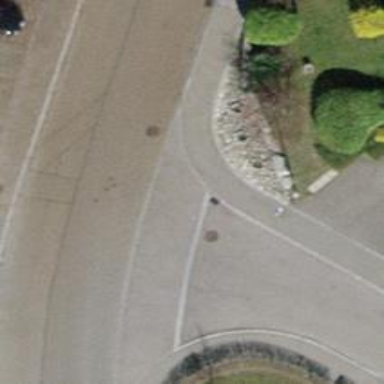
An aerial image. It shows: Sidewalk along the footway.